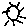
Label: sun